Question: I have a combobox like <URL>

Here is my 'store'
'''
var stored = new Ext.data.SimpleStore({
fields: [ "value", "text" ],
data: [
[ 0, "Online0" ],
[ 1, "Online1" ],
[ 2, "Online2" ]
,[ 100, "Hide" ] // how to hide this item
]
});
'''
I want to hide a item has value is 100 above. How to do that, thanks so much
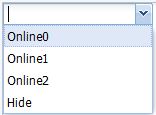
Answer: Take a look at this modified fiddle <URL>
It uses the store's filters config. I'm including a function that determines if the record.data.value is less than 100:
'''
filters: [function(record, id){
return (record.data.value < 100);
}],
'''